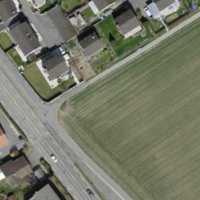
EUNIS habitat code: 54
Species observed at this site:
Episyrphus balteatus